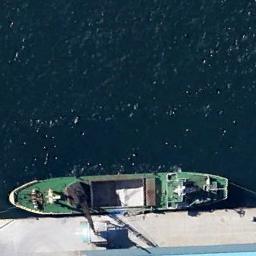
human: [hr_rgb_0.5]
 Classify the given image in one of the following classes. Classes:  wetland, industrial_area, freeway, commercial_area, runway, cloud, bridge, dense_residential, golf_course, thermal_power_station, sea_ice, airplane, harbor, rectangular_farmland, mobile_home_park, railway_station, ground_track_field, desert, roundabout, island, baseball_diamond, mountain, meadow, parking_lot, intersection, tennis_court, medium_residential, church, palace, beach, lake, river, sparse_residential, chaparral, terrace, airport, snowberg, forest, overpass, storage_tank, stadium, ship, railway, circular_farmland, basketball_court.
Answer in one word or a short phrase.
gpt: ship